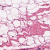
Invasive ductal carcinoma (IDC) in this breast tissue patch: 0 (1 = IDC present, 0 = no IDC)